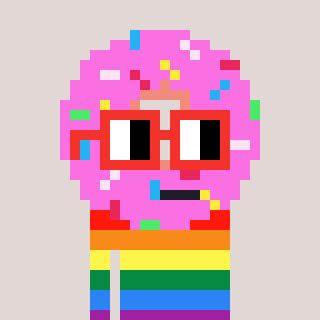
a pixel art character with square red glasses, a doughnut-shaped head and a darkpink-colored body on a warm background